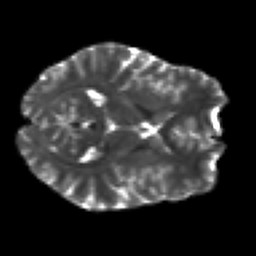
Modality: T2w
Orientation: axial
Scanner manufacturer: siemens
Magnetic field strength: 3 T
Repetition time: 7.8 s
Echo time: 0.09 s